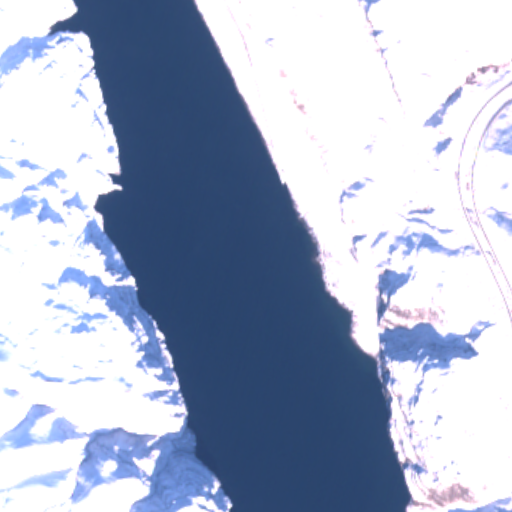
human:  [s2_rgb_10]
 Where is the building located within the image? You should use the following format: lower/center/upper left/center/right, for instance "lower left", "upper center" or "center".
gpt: The building is located in the center of the image.
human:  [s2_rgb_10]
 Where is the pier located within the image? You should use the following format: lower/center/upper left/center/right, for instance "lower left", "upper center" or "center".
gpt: The pier is located in the center of the image.
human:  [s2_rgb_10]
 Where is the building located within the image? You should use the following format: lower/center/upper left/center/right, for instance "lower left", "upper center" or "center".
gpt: The building is located in the upper right of the image.
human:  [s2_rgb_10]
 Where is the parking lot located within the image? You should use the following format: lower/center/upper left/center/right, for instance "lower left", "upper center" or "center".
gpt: There is no parking lot in the image.